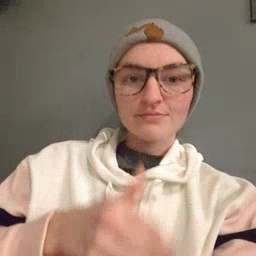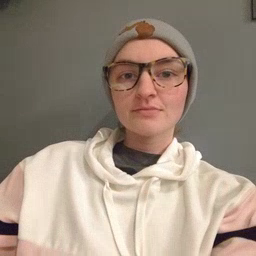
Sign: fish